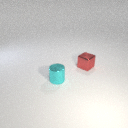
small red metal cube to the right of small cyan metal cylinder